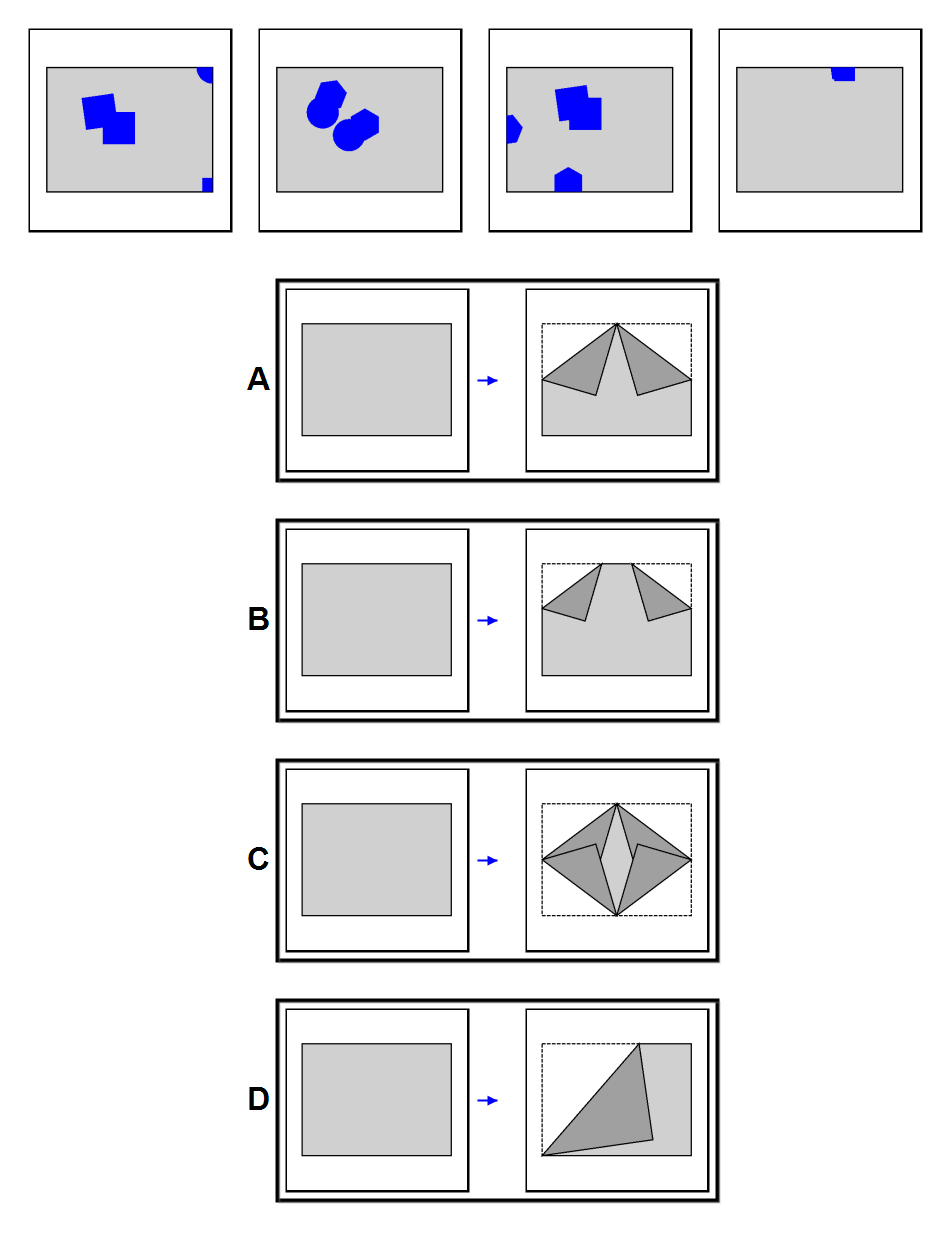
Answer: D